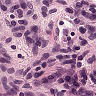
Metastatic tissue present: no